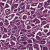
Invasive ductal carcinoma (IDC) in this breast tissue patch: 1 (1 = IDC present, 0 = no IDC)